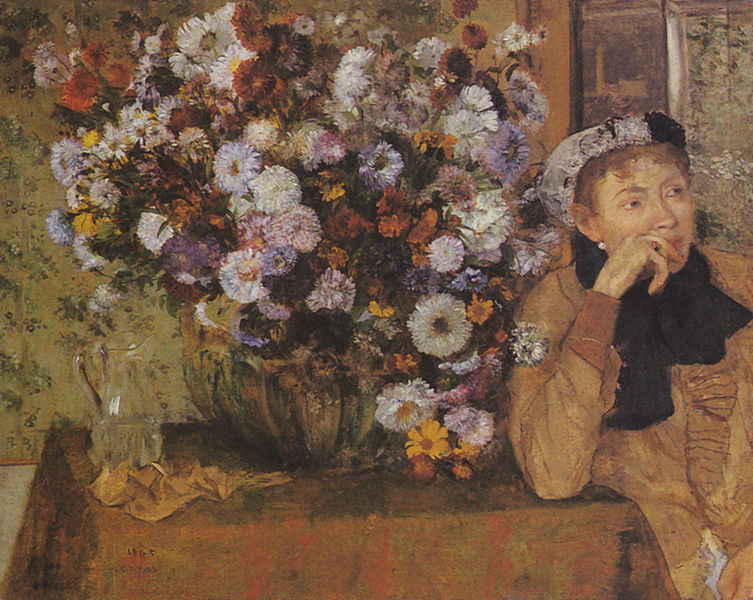
Titel: Frau mit Chrysanthemen
Künstler: Edgar Degas
Standort: New York (New York)
Institution: The Metropolitan Museum of Art
Schlagwörter: blau, blätter, dunkel, gemälde, hand, schatten, wasser, cezanne, gelb, grün, impressionismus, ocker, sitzen, blume, blumen, braun, bunt, fenster, finger, frau, glas, haar, handschuh, handschuhe, hell, hintergrund, hut, kleid, licht, mund, ohrring, orange, raum, schmuck, schwarz, tisch, tür, weiss, zimmer, blick, blüten, rot, schal, tuch, wiese, haube, malerei, schleife, jacke, mütze, wand, arm, augen, bluse, gesicht, kragen, mensch, rahmen, schale, trauer, ärmel, bildnis, portrait, porträt, tischdecke, tischtuch, vorhang, öl, ferne, pastos, haare, interieur, mantel, stoff, schön, genre, kanne, krug, stilleben, vase, farbig, blumenvase, beobachten, haltung, kostum, lila, violett, herbst, querformat, duktus, tapete, glanz, halstuch, strauss, nachdenklich, rüschen, sinnieren, warten, ellenbogen, aufstützen, nachdenken, ring, blumenstrauss, bouquet, denken, fensterrahmen, weinen, wartend, blumentapete, karaffe, taschentuch, glaskaraffe, gesichtsausdruck, frrau, ohring, aufgestützt, dahlien, primeln, zuschauen, pullover, umrisslinien, dunkle farben, blumenkorb, kurg, astern, feldblumen, gerbera, wasserkrug, riesig, glaskrug, chrysanthemen, sommerblumen, glaskanne, gradine, braune farben, bunte blumen, degas?, den blick aus dem bild gewand, durchsichtiger krug, fray, mageritten, nachdenkliche frau, schwarzer schal, blumenstraß, müzue, ringelblume, querforma